Question: I have an xib file that you can see in the image below.

I would like to know how I can make it so that it lays itself out correctly when being used in either iPhone or iPad devices.
Please note that the text in the labels is just used as a placeholder.
So far, I can adjust the width of
- -
and the positioning of the images without any trouble, the issue I am having happens when I try to layout the bottom line of UILables. It gets completely messed up
This is what I am trying to achieve
- - - - -
With that in mind, is this possible? If it is, then I was hoping maybe someone can give me some pointers or a tutorial they think could help. I have looked at a few tutorials, however the relative positioning is what is throwing me off.
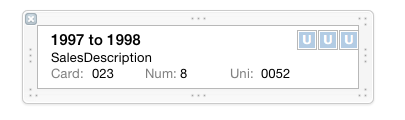
Answer: The things you are trying to do are all fairly easy to solve with Autolayout constraints.
There is a bit of a learning curve, but it will be well worth the effort. Pretty much everything you wish to do can be done with no code to maintain.
Here is a good primer on Autolayout:
<URL>